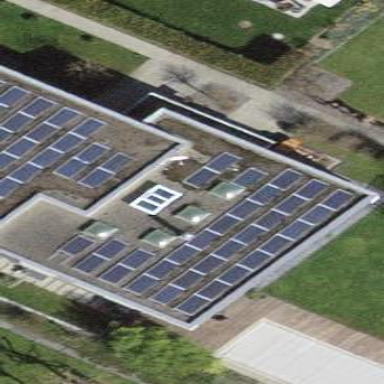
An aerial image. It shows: Solar power generator utilizing photovoltaic technology with solar photovoltaic panels.